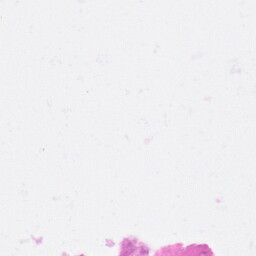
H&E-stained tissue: Heart